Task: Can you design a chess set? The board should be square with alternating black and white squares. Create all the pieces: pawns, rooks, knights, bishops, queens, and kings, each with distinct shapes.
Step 2228:
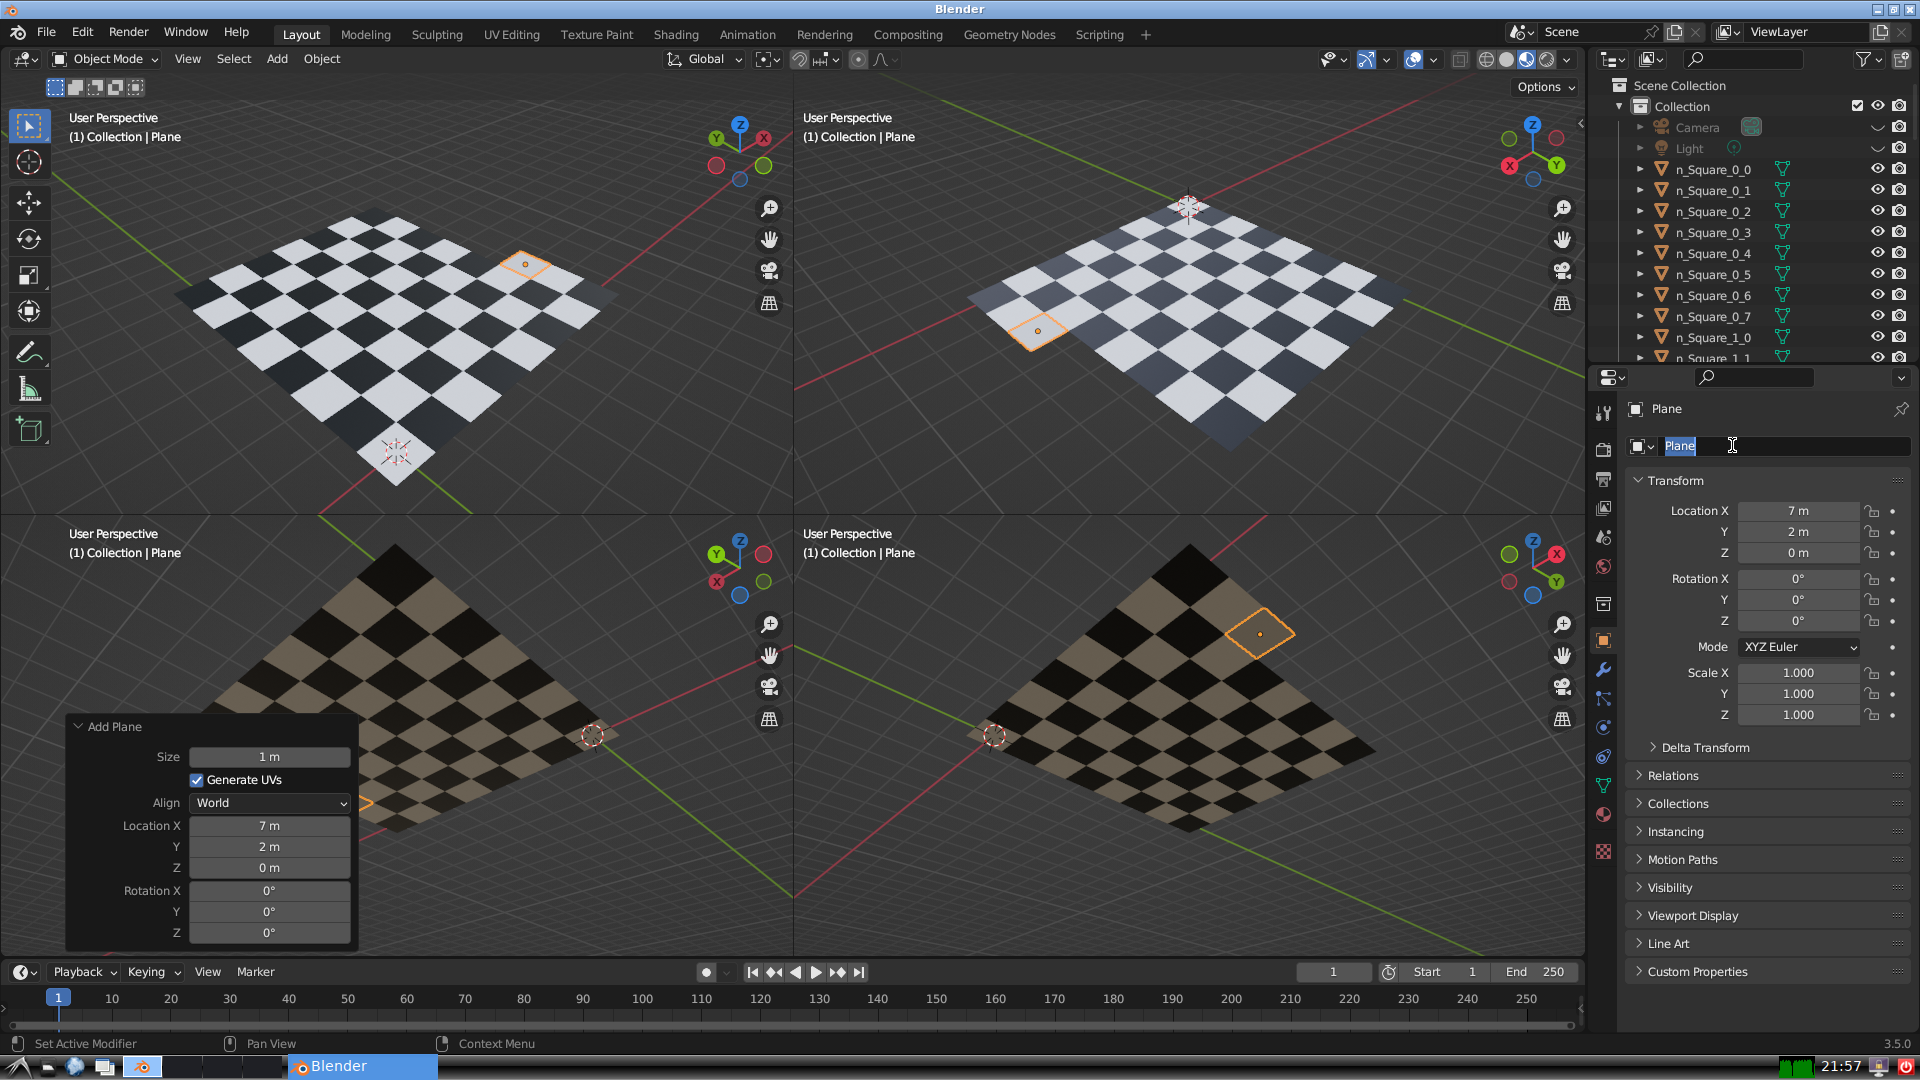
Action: input_text: n_Square_7_2